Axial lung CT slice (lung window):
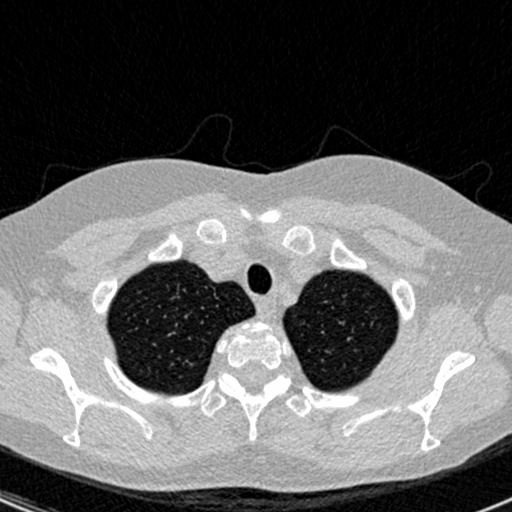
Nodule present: no